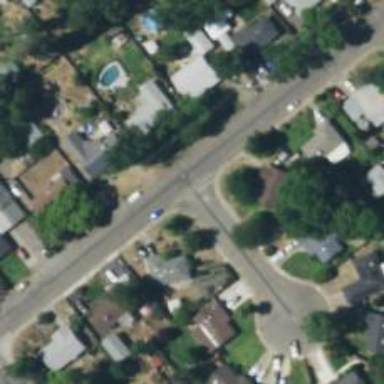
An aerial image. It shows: Stop road.